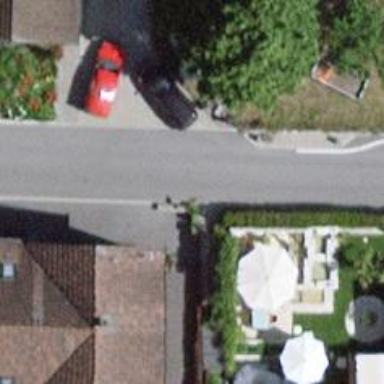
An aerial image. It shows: Residential road.